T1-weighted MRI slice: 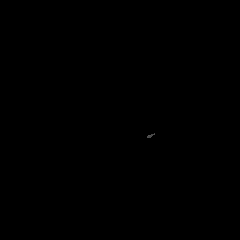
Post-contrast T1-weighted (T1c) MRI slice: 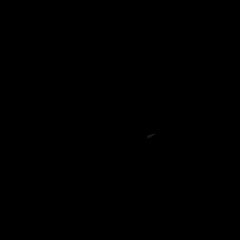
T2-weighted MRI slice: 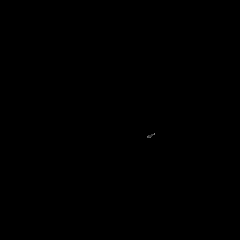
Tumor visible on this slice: no